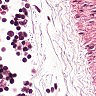
Metastatic tissue present: no